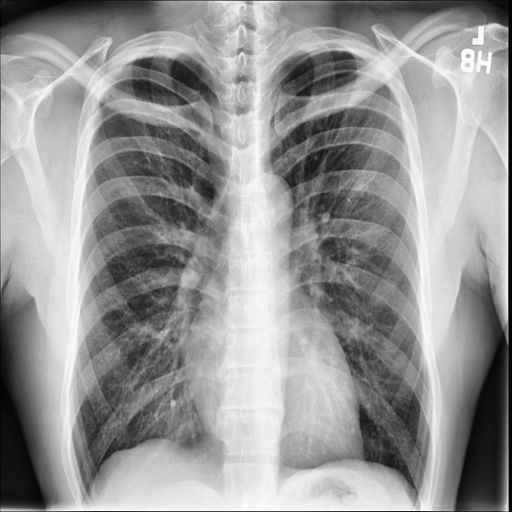
Finding: NORMAL